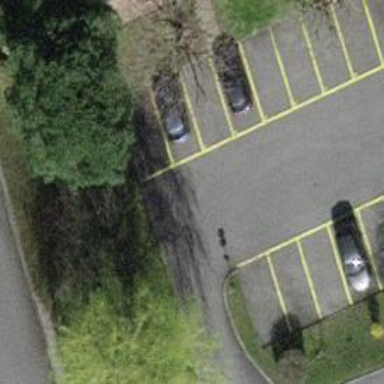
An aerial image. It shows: Parking aisle designated as service road.